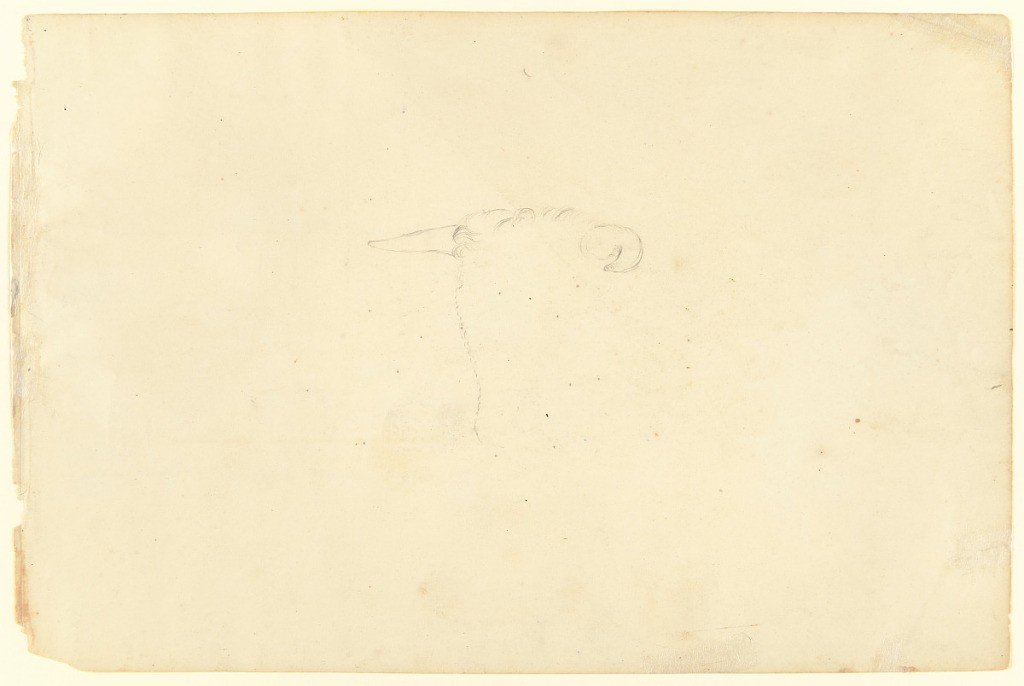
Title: Sketch of a Bull's Head, Catskill, New York
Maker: Frederic Edwin Church, American, 1826–1900
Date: November 1844
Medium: Graphite on off-white wove paper; verso: graphite
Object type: Drawing
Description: Figure sketch showing the partial outline of a bull's head at center, with horns included.

Verso: Landscape sketch showing a view of the sun setting behind the Catskill Mountains, viewed from Catskill, New York. At center, the sun has just dipped below the horizon and sends crepuscular rays, or sun beams, radiating into the sky above. Wispy clouds hang in the sky above the mountainous horizon, which features two sharp peaks at right.